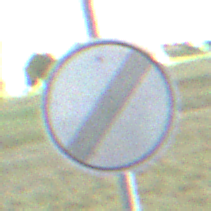
Verkehrszeichen: EndeSaemtlicherBegrenzungen
Umgebung: Outdoor, Nature
Tageszeit: Night
Wetter: Clear
Licht: Natural
Jahreszeit: NotSpecified
Kontrast: HighContrast